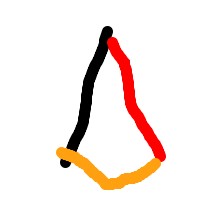
Shape: kite